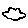
Label: cloud